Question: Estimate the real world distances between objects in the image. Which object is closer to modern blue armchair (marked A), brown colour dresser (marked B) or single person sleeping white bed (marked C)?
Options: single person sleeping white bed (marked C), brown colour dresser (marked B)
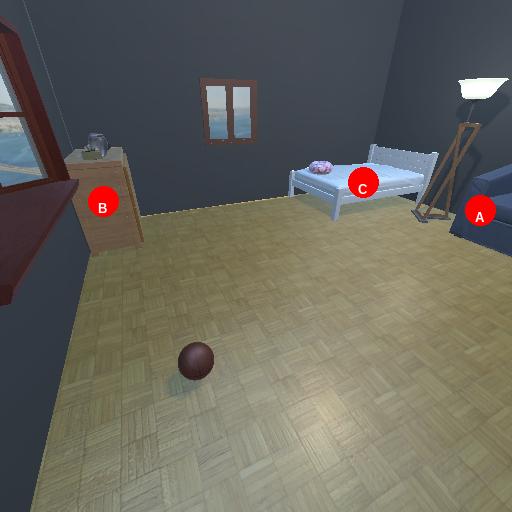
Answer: single person sleeping white bed (marked C)